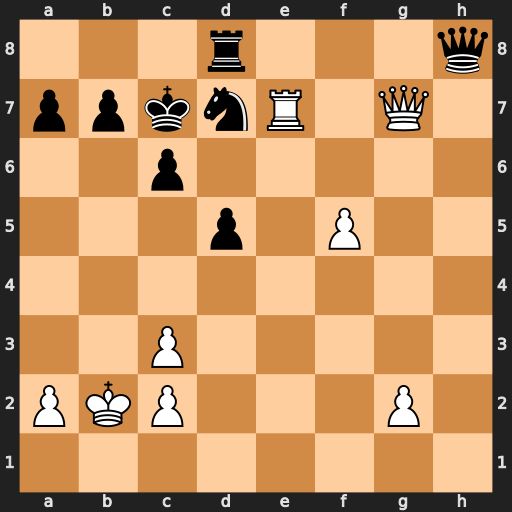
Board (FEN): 3r3q/ppknR1Q1/2p5/3p1P2/8/2P5/PKP3P1/8
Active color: w
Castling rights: -
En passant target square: -
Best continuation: Rxd7+ Rxd7 Qxh8